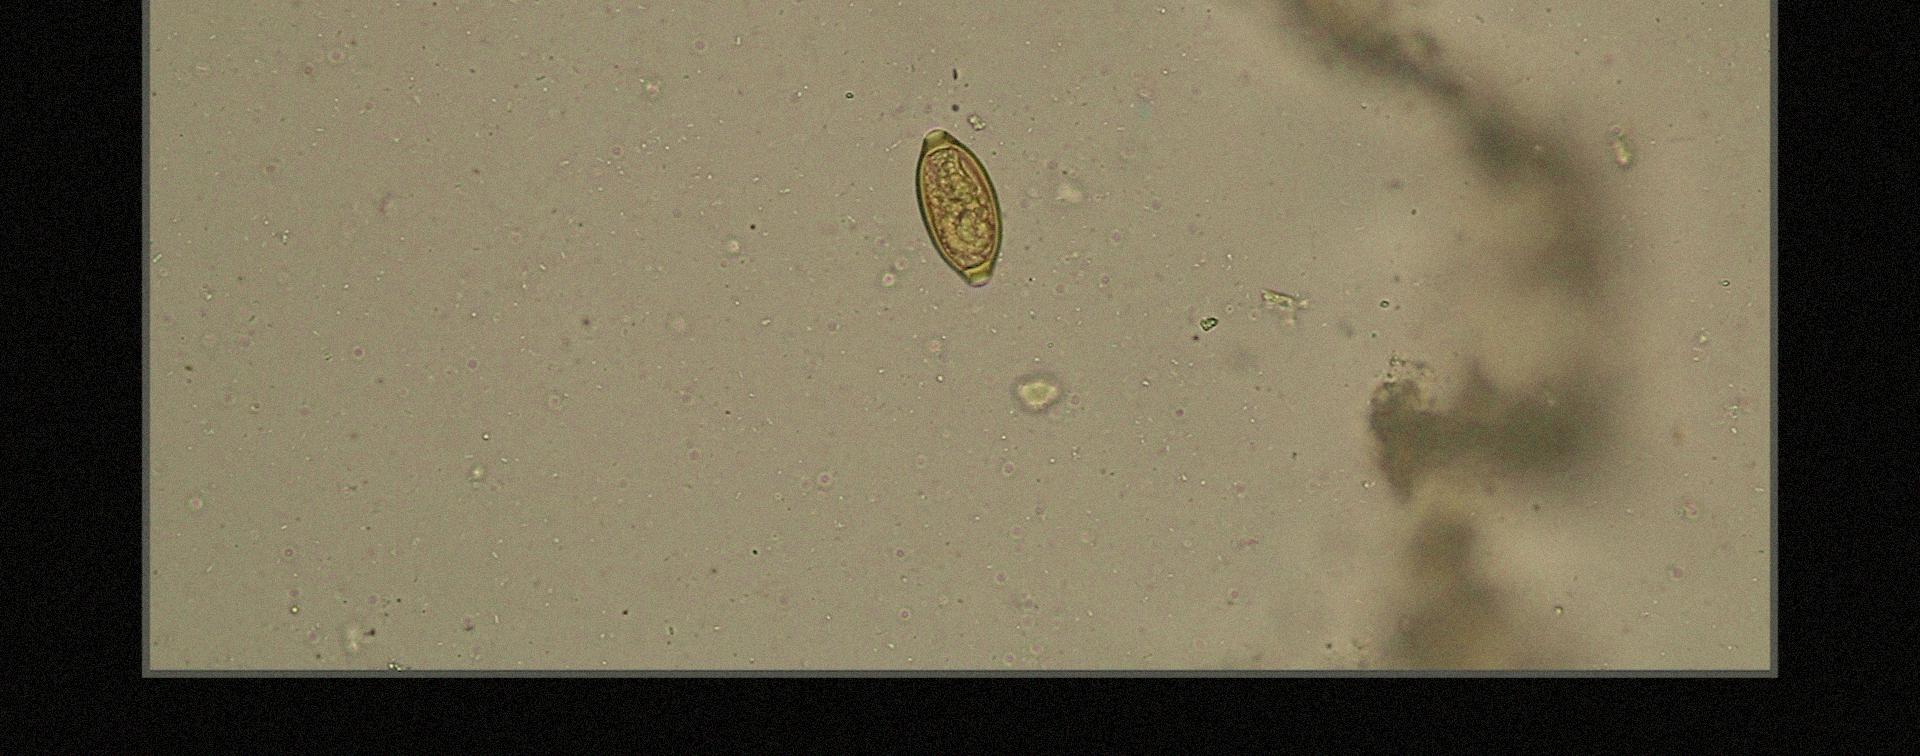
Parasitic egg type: Trichuris trichiura